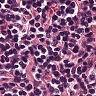
Metastatic tissue present: no